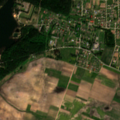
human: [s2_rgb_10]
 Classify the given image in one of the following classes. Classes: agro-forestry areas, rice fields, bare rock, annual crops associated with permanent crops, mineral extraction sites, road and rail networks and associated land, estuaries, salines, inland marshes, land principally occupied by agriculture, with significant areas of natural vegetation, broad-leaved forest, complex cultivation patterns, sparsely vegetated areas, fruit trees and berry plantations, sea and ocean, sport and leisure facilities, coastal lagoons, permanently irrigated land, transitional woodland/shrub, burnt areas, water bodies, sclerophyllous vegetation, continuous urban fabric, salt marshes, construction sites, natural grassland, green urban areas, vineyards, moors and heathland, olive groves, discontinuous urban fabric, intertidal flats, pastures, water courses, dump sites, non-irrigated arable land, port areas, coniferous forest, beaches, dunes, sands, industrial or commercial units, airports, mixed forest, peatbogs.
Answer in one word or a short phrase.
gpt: discontinuous urban fabric, non-irrigated arable land, complex cultivation patterns, coniferous forest, mixed forest, water bodies